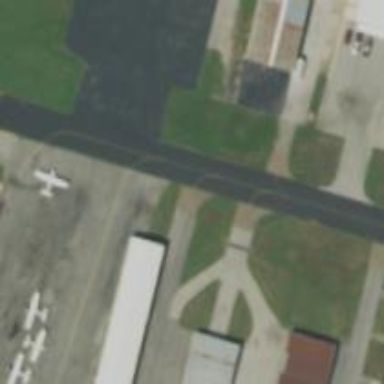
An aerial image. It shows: View of taxiway at the airport.